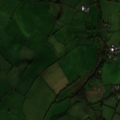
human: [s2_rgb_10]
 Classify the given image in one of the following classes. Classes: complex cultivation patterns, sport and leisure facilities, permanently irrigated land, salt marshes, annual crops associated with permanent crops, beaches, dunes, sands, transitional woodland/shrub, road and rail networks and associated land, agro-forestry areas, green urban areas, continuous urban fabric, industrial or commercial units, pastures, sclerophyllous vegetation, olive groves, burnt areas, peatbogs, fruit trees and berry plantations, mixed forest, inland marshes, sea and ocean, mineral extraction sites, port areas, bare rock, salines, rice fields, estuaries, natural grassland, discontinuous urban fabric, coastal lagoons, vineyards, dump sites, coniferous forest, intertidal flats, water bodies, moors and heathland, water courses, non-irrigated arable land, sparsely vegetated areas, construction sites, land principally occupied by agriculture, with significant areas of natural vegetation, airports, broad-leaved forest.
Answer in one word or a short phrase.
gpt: pastures